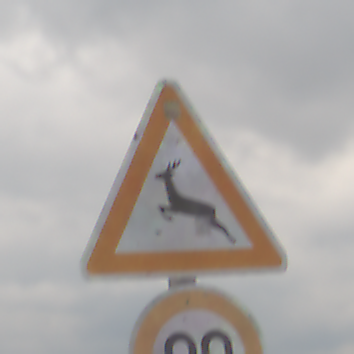
Verkehrszeichen: WildwechselRechts
Zusatzzeichen unten: Geschwindigkeit90
Umgebung: Outdoor, Nature
Tageszeit: MorningAfternoon
Wetter: Overcast
Licht: Natural
Jahreszeit: NotSpecified
Kontrast: LowContrast